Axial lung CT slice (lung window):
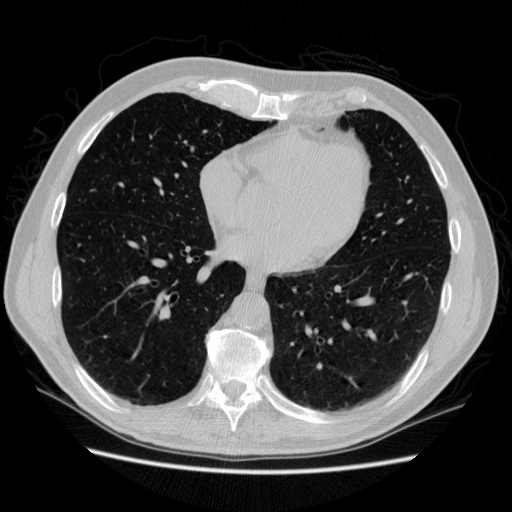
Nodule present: no